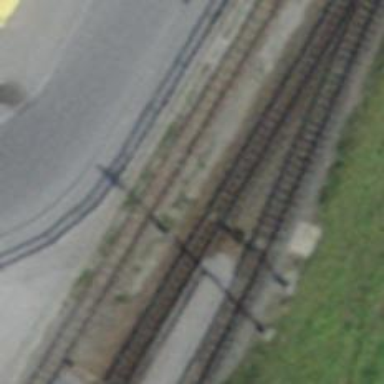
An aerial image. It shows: Railway signal.